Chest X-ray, PA view. Patient: 28 years old, sex F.
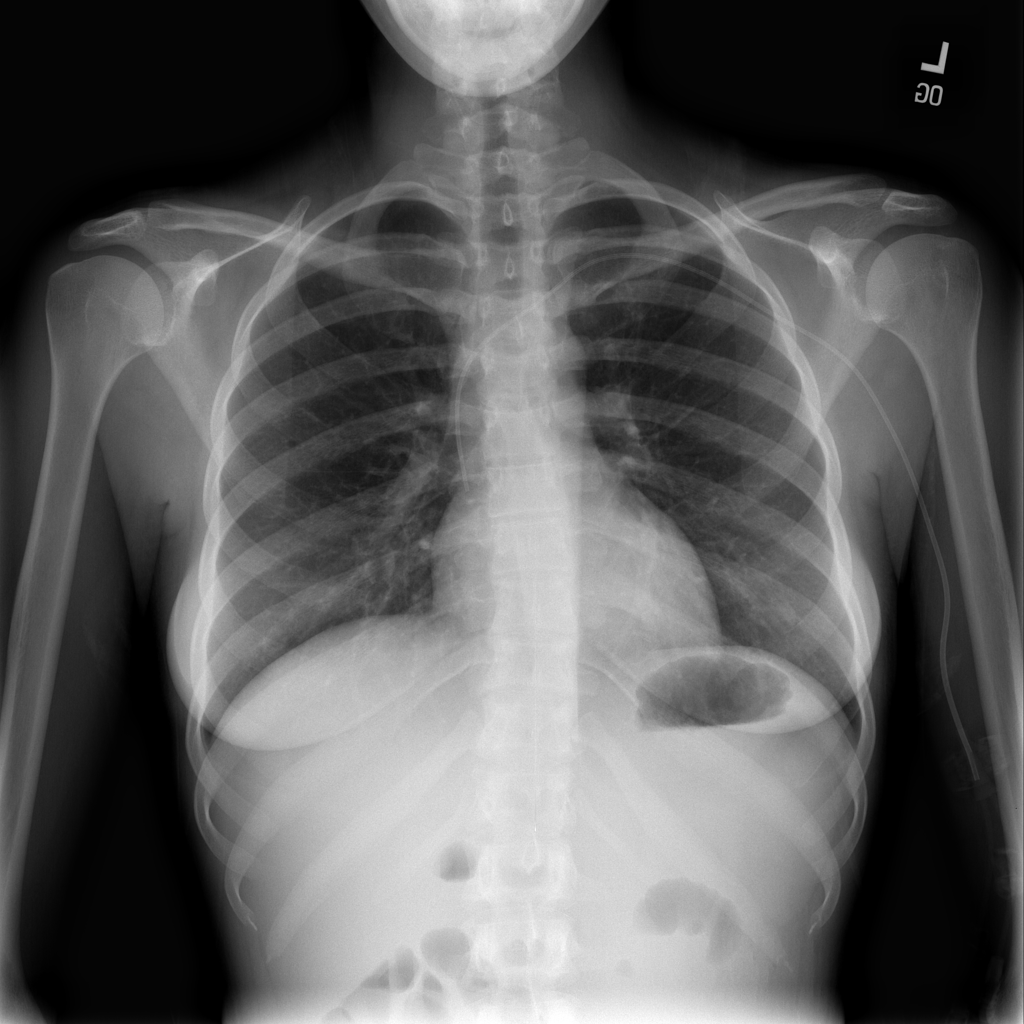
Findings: Infiltration